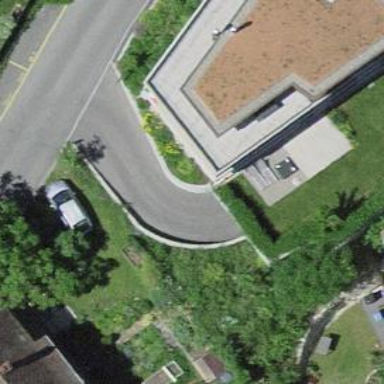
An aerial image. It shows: Parking entrance.